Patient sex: M
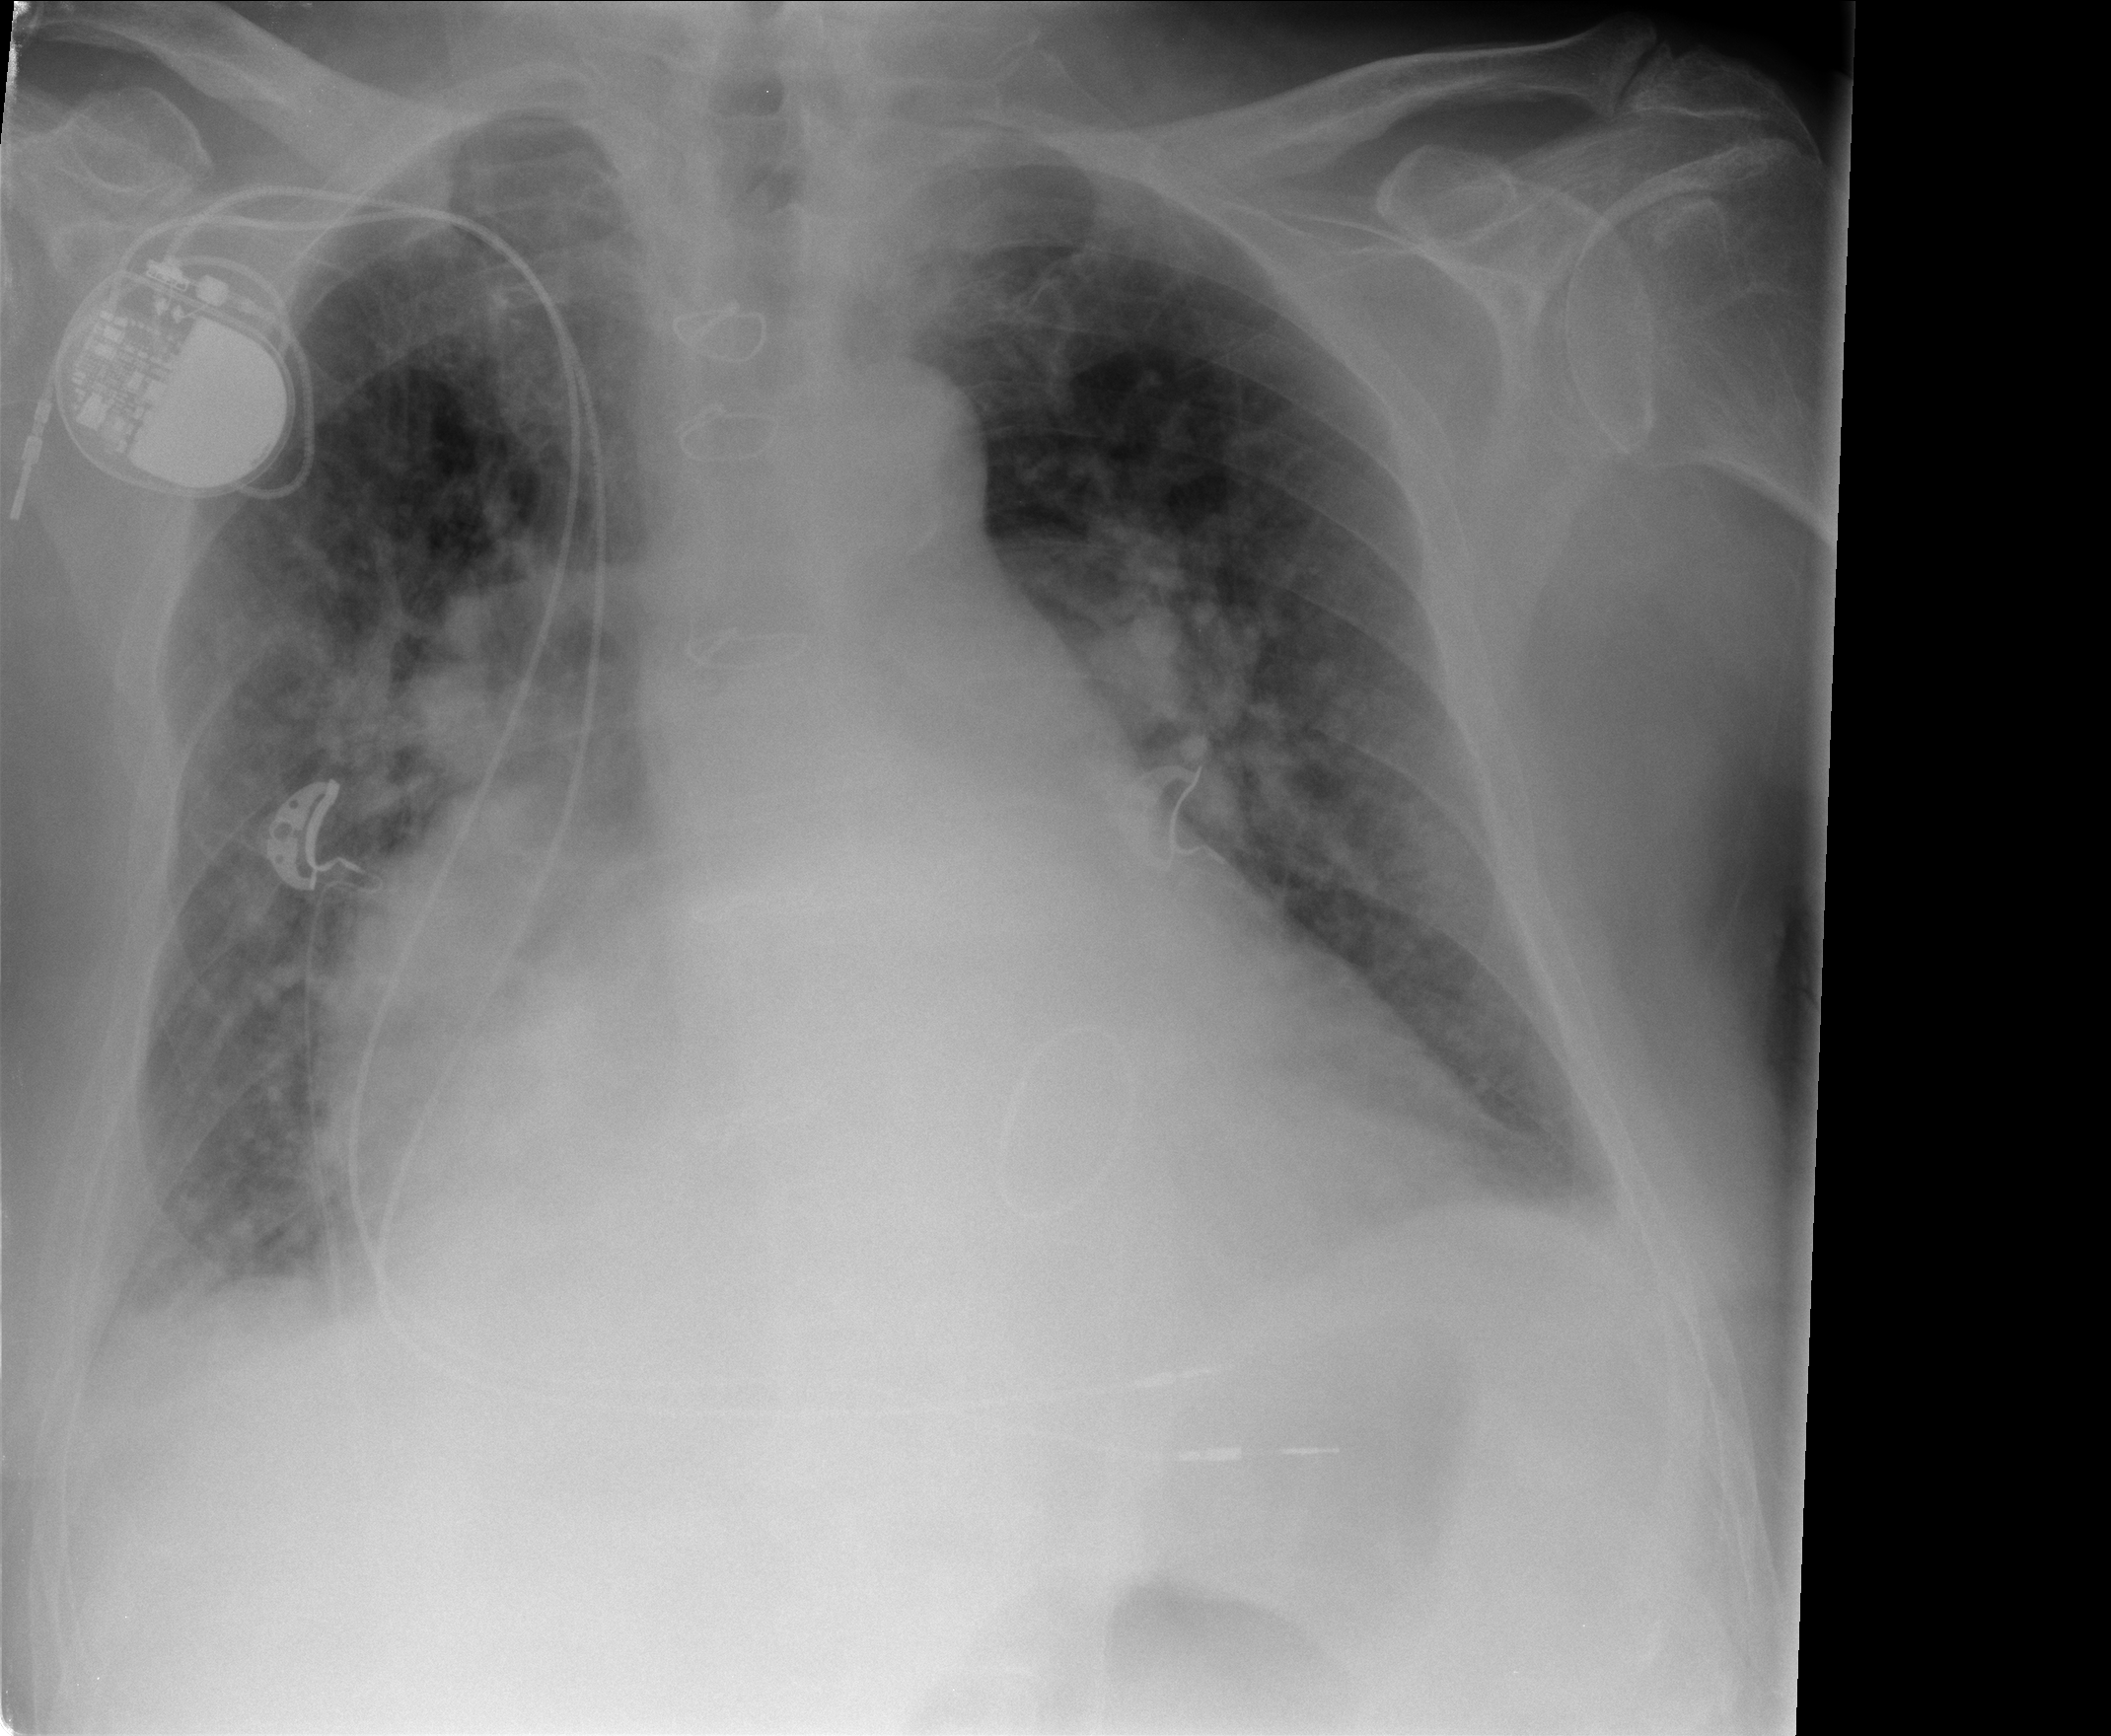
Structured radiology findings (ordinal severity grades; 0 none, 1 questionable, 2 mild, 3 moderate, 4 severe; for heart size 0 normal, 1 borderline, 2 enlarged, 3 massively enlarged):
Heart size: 3
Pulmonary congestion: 3
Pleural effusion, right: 1
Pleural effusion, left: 1
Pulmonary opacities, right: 2
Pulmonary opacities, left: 2
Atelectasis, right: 2
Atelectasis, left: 2